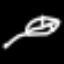
Label: leaf